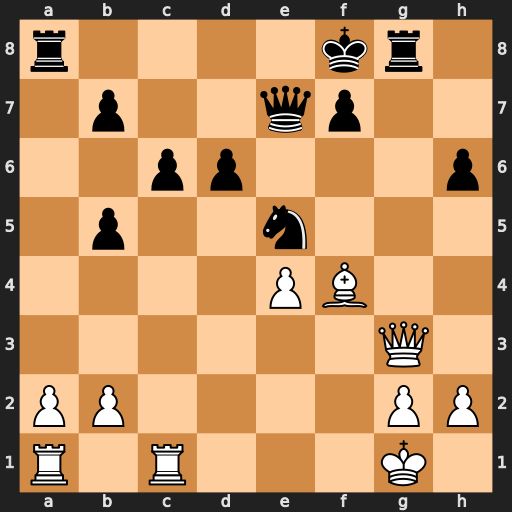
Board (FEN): r4kr1/1p2qp2/2pp3p/1p2n3/4PB2/6Q1/PP4PP/R1R3K1
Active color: w
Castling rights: -
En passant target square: -
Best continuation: Bxh6+ Ke8 Qxg8+